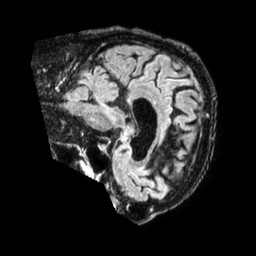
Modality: FLAIR
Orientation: sagittal
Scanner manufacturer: philips
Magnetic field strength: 1.5 T
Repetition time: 4.8 s
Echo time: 0.3363 s